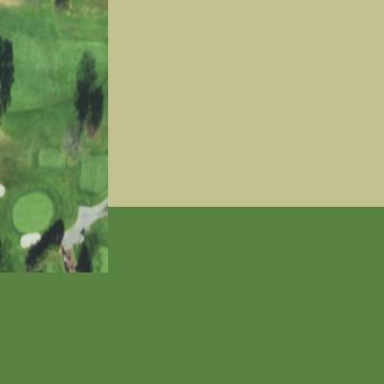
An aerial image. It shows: Golf pitch.